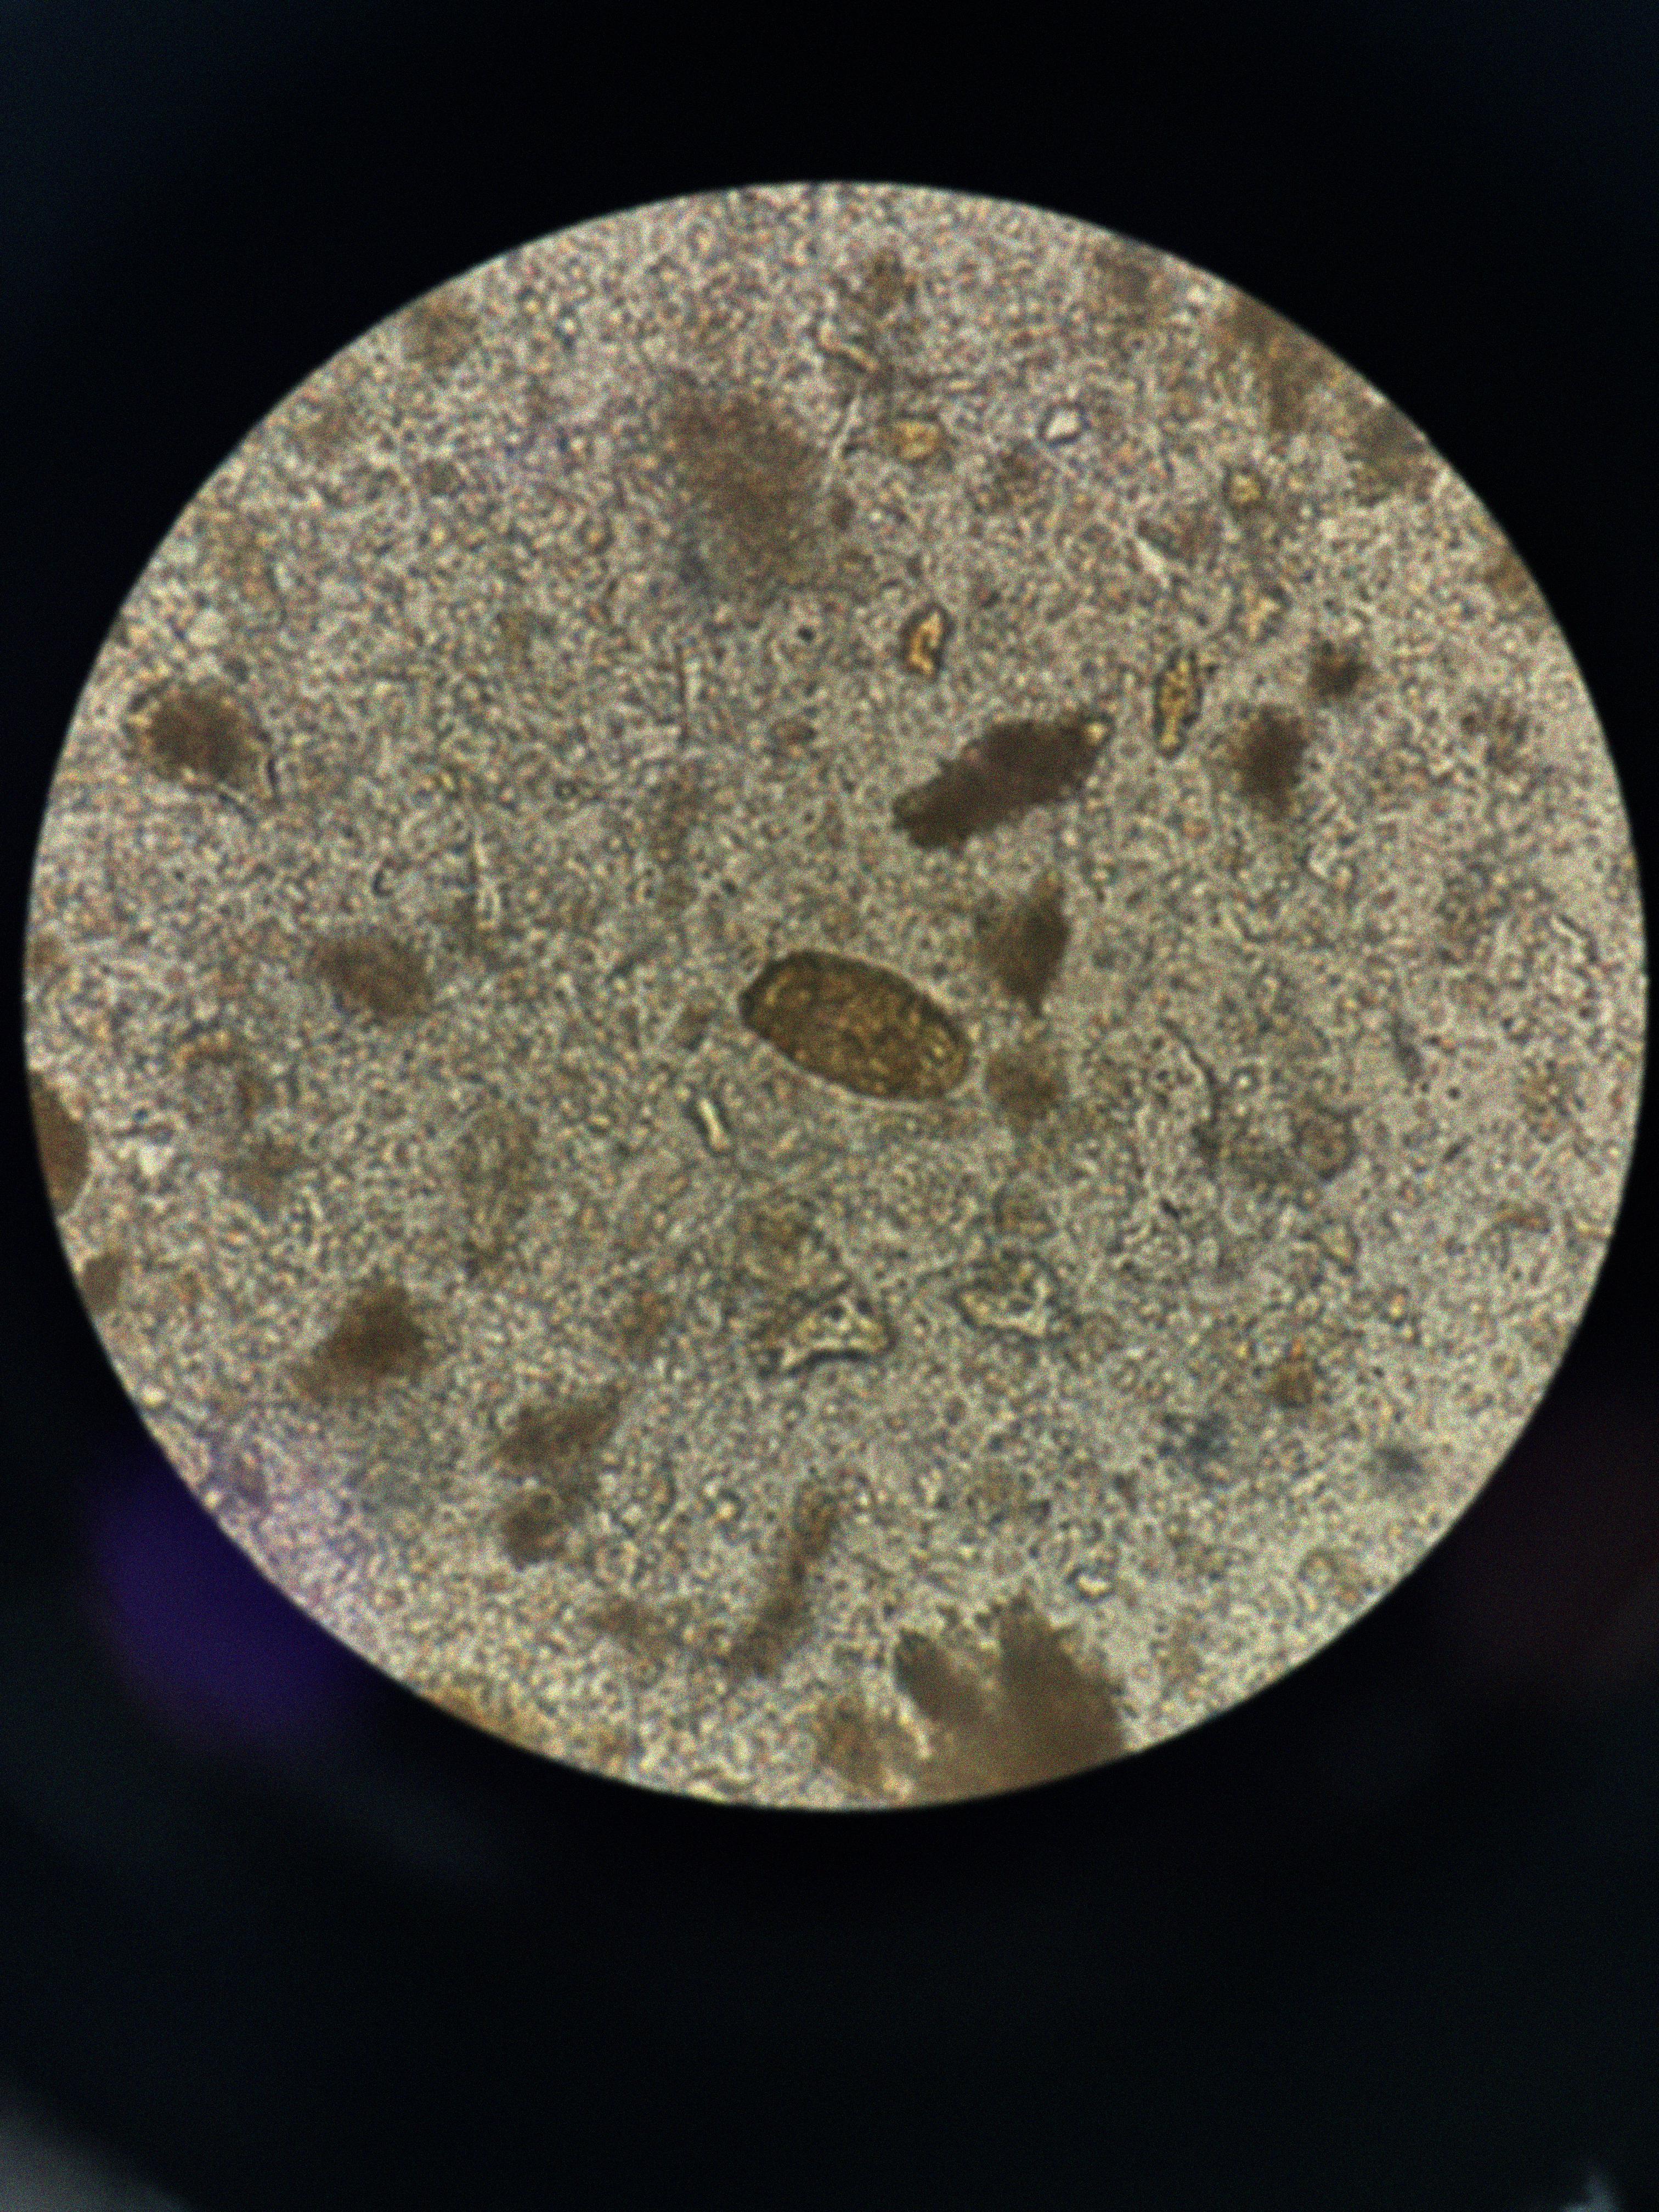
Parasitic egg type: Paragonimus spp